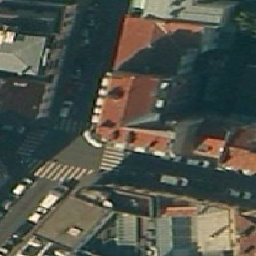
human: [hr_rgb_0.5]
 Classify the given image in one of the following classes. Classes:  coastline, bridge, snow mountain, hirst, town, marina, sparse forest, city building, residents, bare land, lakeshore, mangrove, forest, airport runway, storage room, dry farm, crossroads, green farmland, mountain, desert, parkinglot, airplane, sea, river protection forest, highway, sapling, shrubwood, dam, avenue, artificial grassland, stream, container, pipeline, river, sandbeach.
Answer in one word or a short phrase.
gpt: city building